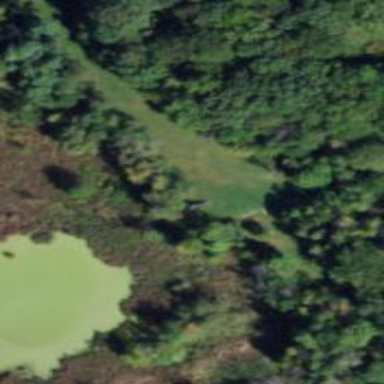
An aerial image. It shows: Bird hide located in leisure land.